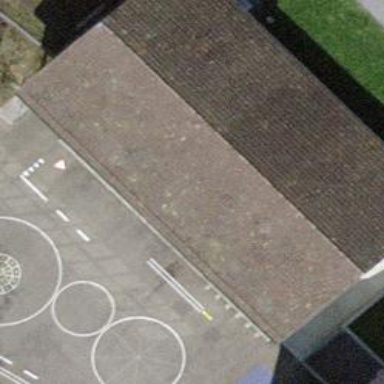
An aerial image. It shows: Sports centre building.